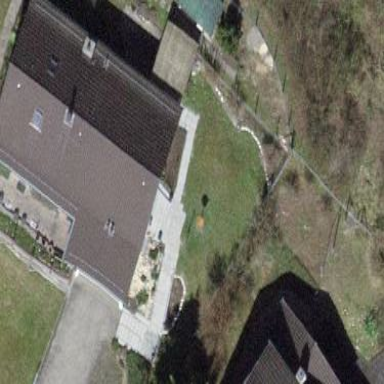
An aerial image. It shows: Residential building.